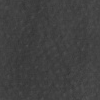
Atmospheric dust classification: not_dusty